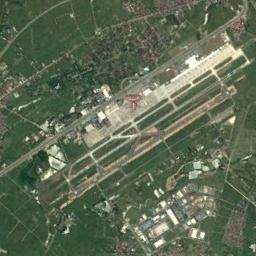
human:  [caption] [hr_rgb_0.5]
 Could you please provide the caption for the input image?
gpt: The airport is surrounded by neat terraces .

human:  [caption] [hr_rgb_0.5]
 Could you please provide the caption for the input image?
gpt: There is an airport between the field and many buildings .

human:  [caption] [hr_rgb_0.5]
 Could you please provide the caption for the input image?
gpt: An airport with some parallel runways and open areas on the farmland and some villages beside .

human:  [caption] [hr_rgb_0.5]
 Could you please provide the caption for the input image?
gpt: A complex airport with many runways and buildings and many aircraft parked on a huge lawn .

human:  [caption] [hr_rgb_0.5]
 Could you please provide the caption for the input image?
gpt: The airport is surrounded by grass .